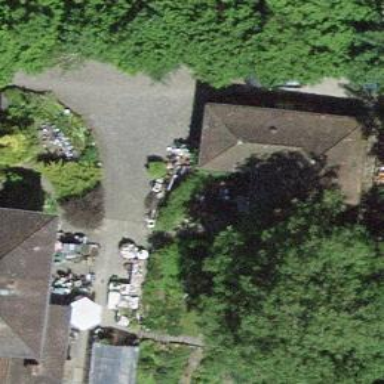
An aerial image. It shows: Garage building.